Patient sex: F
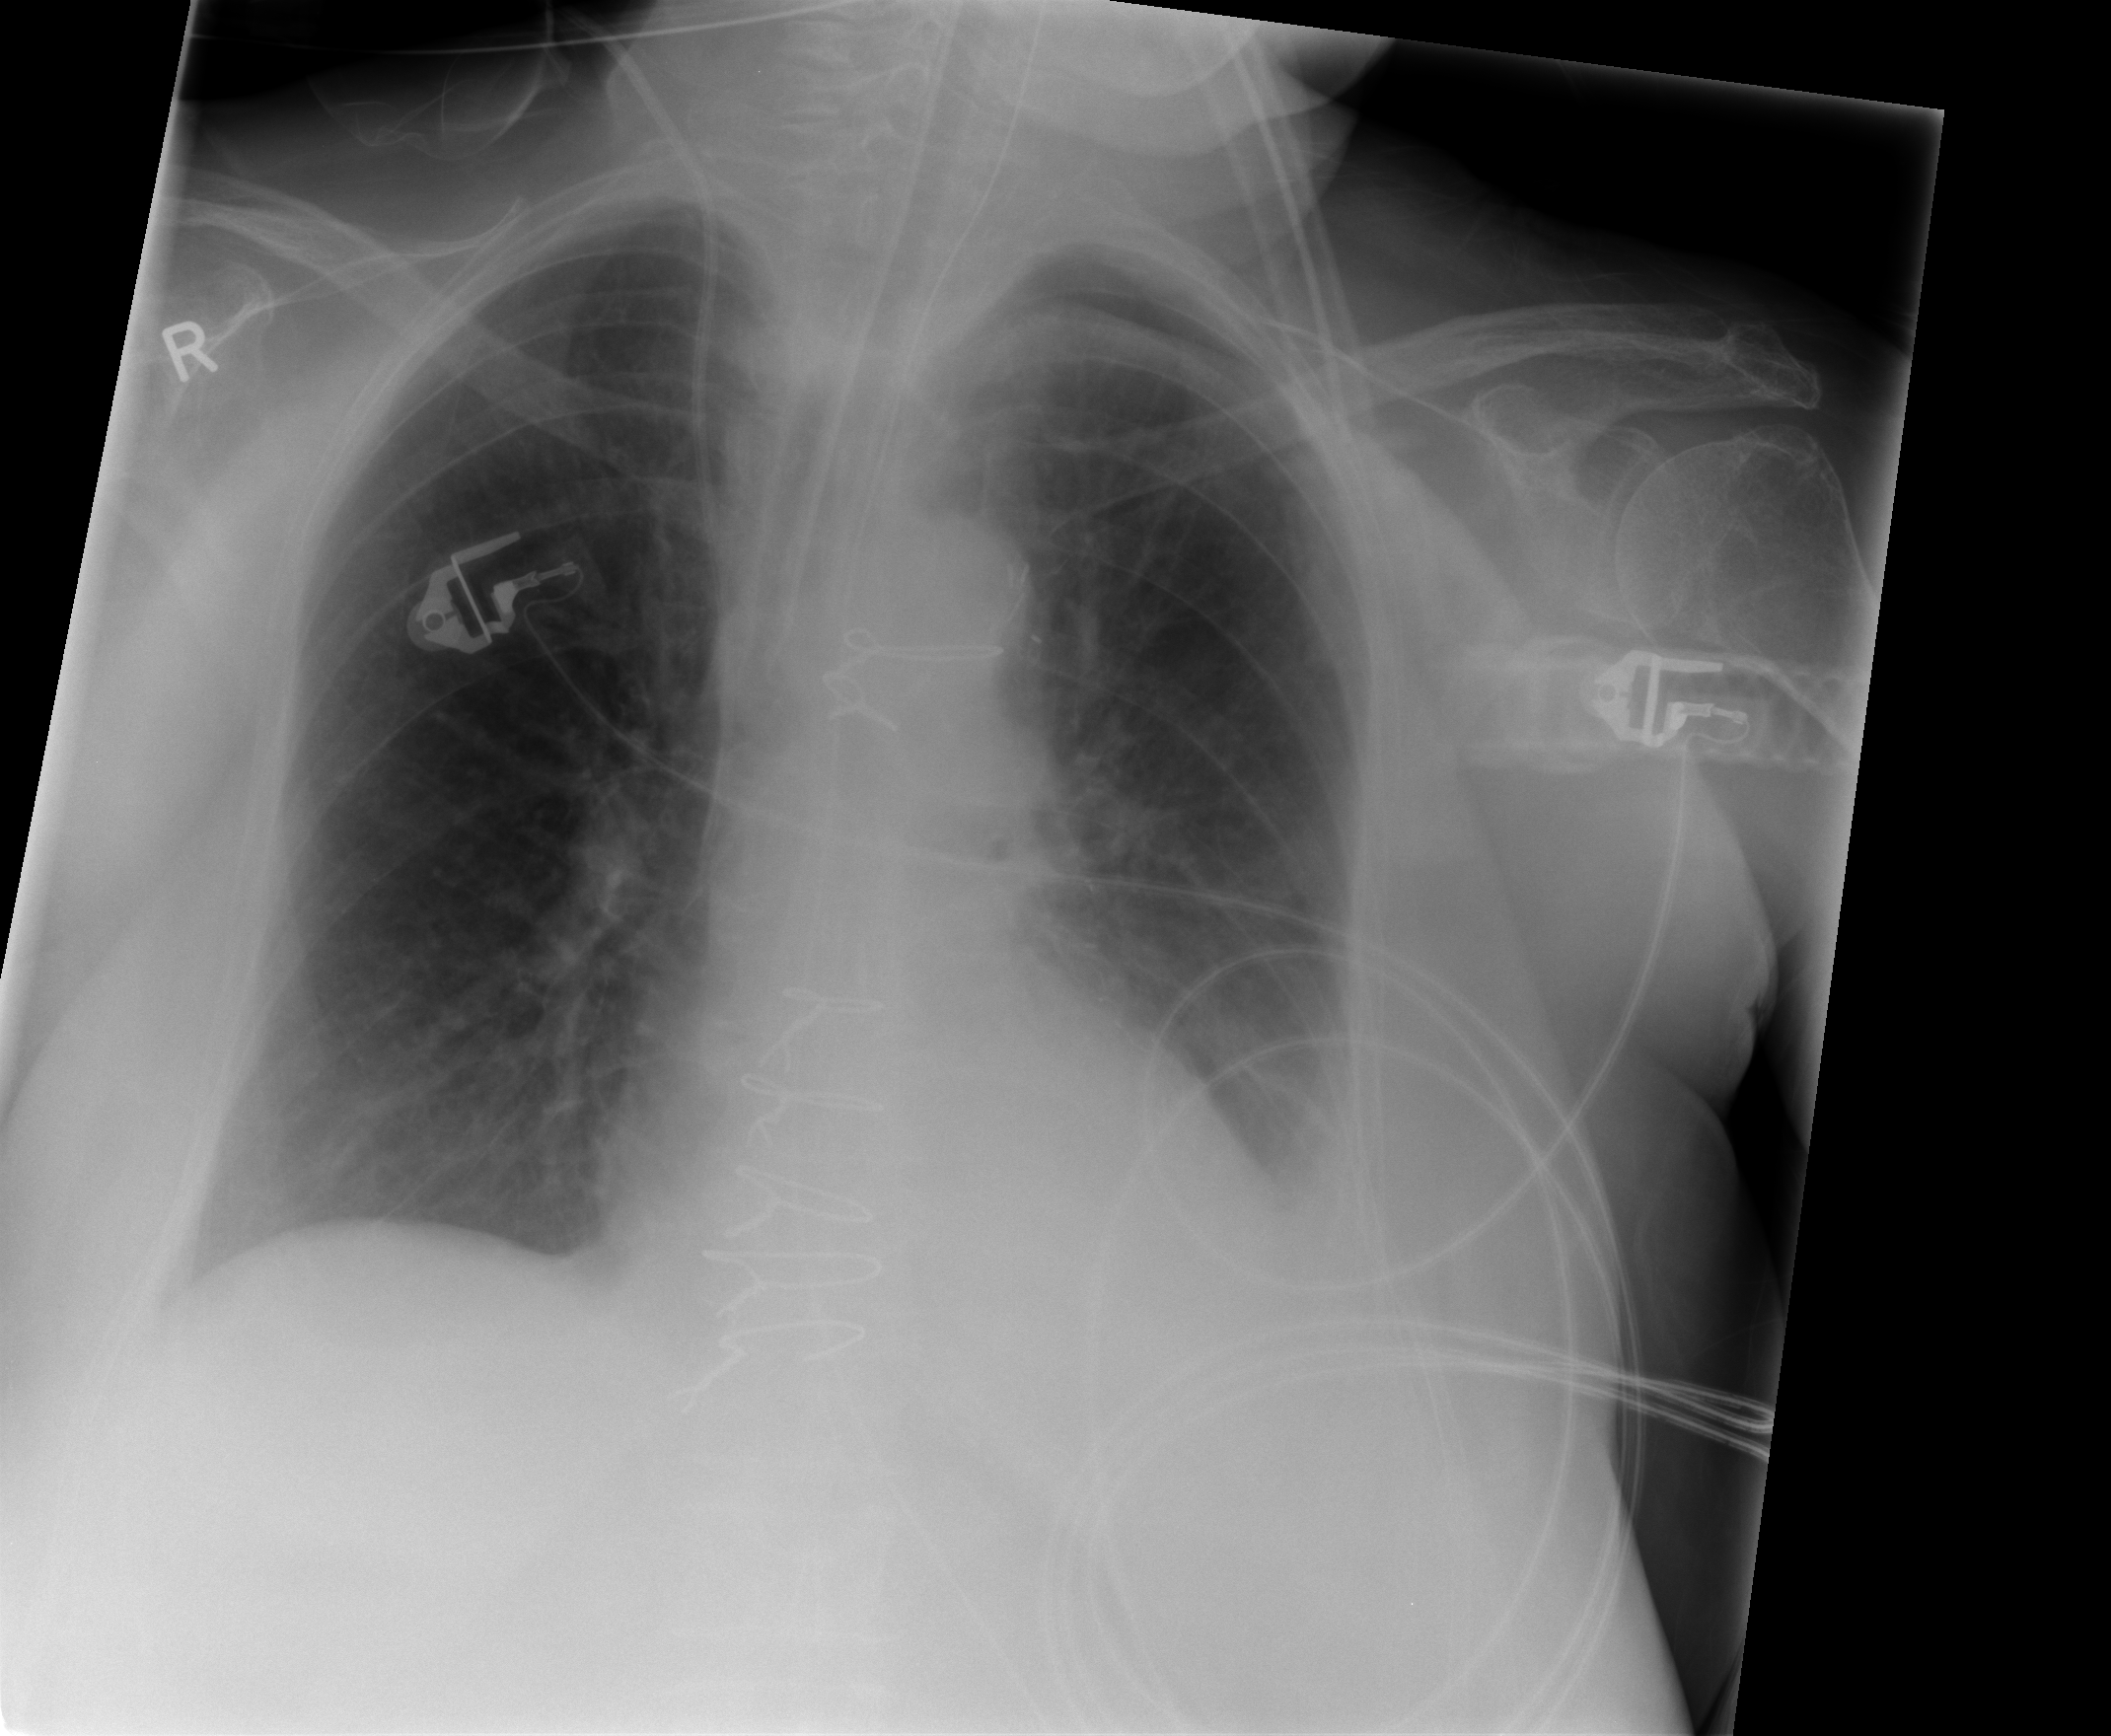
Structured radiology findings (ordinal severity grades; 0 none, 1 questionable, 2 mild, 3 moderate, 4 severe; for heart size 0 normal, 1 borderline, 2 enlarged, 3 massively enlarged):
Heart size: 1
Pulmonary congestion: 1
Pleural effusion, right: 1
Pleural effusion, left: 2
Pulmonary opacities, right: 0
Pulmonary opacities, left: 0
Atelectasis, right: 2
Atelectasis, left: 2